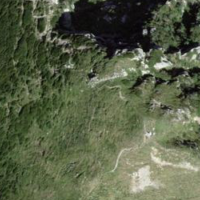
EUNIS habitat code: 26
Species observed at this site:
Lasiocampa quercus